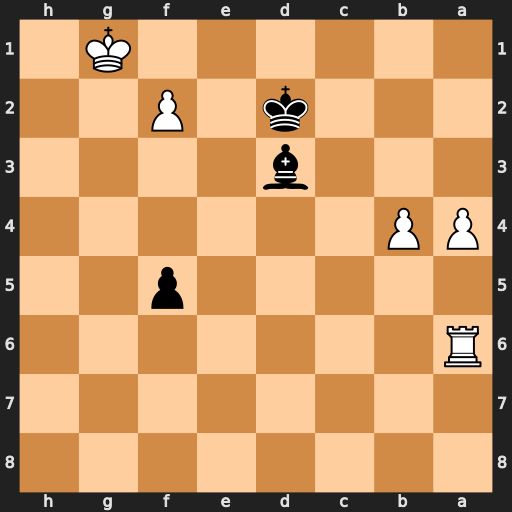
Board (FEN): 8/8/R7/5p2/PP6/3b4/3k1P2/6K1
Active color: b
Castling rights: -
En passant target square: -
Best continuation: Bxa6